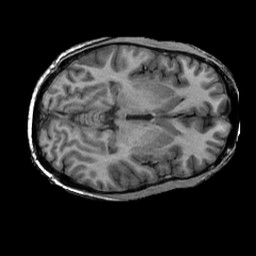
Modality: T1w
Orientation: axial
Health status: ill
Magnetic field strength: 3 T